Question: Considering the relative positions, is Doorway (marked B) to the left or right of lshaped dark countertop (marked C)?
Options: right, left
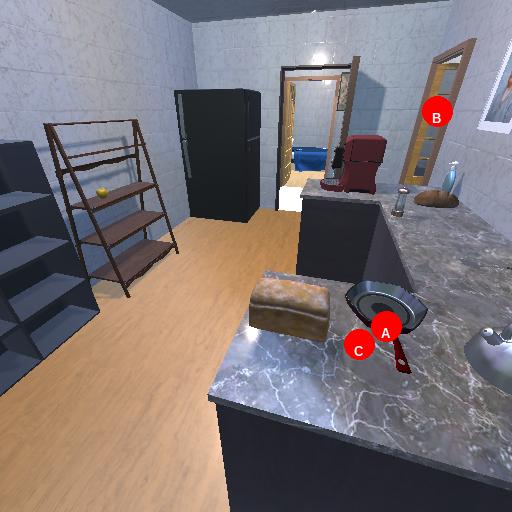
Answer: right